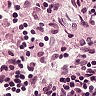
Metastatic tissue present: no